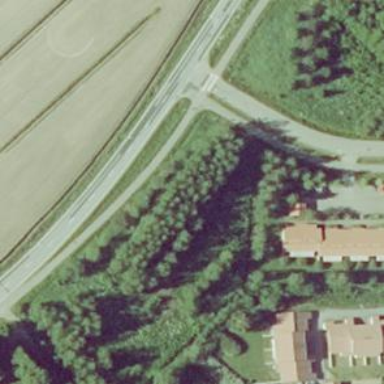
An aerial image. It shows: Asphalt cycleway.